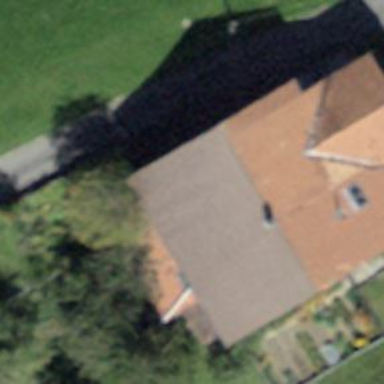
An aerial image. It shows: Farm building.